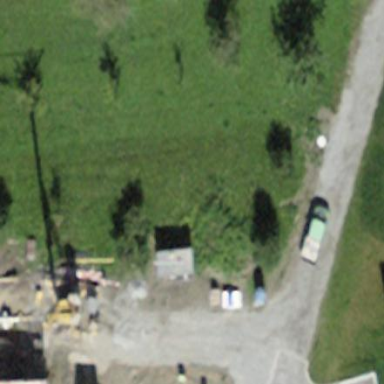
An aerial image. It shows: Detached building.